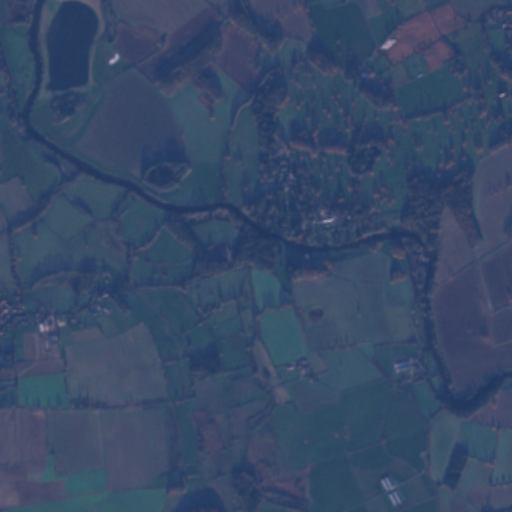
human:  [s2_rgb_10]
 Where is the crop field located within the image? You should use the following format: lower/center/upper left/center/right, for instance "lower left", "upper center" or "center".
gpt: The crop field is located in the upper left of the image.
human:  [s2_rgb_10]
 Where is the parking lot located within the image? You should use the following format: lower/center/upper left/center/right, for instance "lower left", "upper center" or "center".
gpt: The parking lot is located in the center of the image.
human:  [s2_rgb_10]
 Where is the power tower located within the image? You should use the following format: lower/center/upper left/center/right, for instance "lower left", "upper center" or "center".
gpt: The power tower is located in the lower of the image.
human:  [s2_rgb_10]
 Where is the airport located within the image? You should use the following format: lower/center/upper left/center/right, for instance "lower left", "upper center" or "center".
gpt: There is no airport in the image.